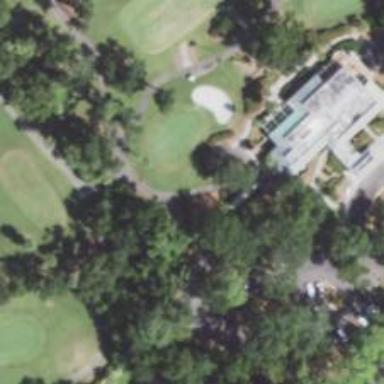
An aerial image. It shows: Path for golf carts.